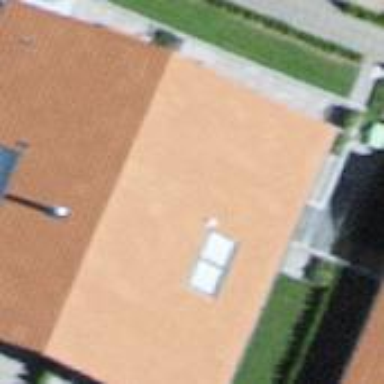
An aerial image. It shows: Semi-detached house.